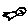
Label: bird